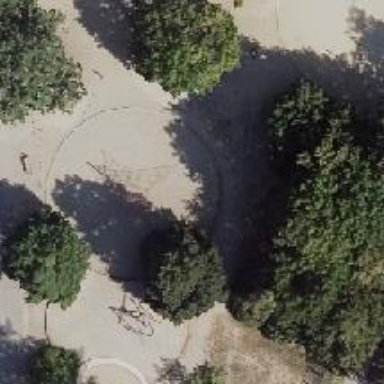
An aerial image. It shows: Playground featuring climbing frame.